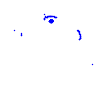
Particle: pion